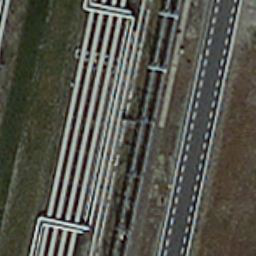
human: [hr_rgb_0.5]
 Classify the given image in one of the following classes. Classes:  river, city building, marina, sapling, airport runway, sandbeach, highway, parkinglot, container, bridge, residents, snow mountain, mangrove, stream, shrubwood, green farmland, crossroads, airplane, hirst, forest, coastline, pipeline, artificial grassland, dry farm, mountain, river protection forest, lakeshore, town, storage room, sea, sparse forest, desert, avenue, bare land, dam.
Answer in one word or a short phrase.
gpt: pipeline